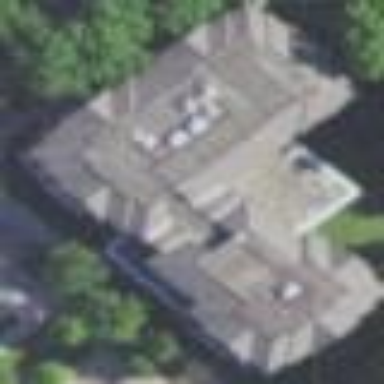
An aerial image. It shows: University building.